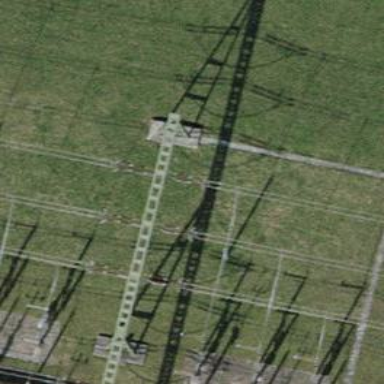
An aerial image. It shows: Power line carrying busbar.